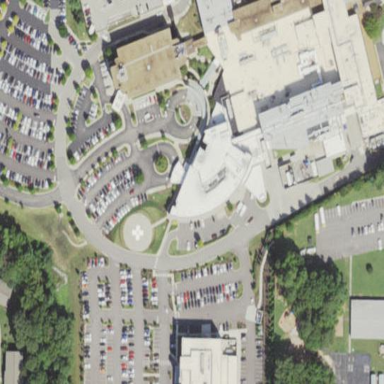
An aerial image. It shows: Healthcare facility identified as hospital.